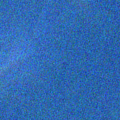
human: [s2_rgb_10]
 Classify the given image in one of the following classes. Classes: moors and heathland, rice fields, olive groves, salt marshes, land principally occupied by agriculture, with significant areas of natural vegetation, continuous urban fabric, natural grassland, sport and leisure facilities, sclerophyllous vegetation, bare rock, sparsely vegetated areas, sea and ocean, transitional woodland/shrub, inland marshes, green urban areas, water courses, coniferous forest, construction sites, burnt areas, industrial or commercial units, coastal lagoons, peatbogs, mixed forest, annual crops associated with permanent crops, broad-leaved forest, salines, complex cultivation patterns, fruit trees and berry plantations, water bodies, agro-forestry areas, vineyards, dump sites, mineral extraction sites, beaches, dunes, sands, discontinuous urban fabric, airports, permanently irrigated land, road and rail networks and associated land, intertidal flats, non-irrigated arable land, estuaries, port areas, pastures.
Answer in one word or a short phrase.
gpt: sea and ocean